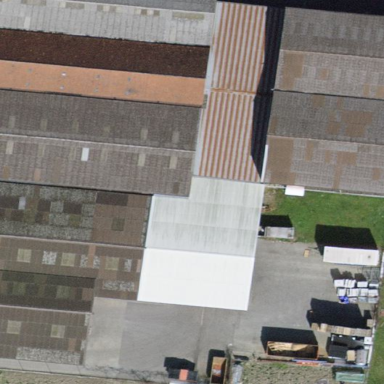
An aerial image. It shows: Building with tile roof.